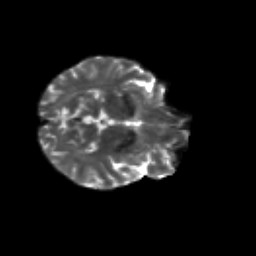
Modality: T2w
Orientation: axial
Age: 67
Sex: male
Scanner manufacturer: siemens
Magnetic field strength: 3 T
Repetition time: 4.71 s
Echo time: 0.0906 s